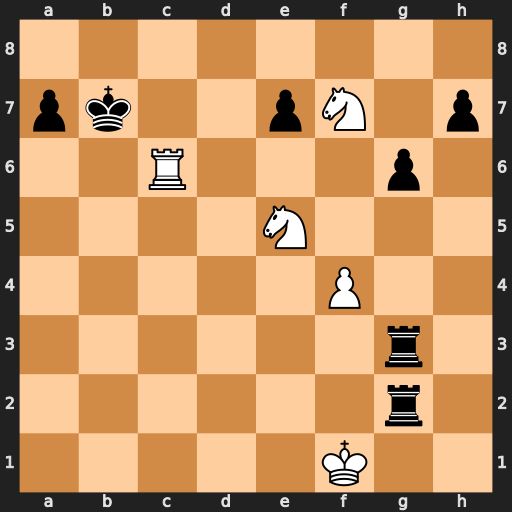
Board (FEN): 8/pk2pN1p/2R3p1/4N3/5P2/6r1/6r1/5K2
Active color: w
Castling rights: -
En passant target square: -
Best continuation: Nd8+ Kb8 Nd7+ Ka8 Rc8#